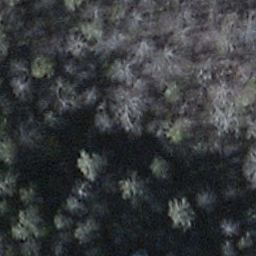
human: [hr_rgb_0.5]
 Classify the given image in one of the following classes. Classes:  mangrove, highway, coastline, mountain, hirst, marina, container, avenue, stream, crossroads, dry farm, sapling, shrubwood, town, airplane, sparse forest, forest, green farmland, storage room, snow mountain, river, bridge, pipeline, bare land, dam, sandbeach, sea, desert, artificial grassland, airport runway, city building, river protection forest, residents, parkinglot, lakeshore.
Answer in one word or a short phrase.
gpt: shrubwood